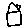
Label: house